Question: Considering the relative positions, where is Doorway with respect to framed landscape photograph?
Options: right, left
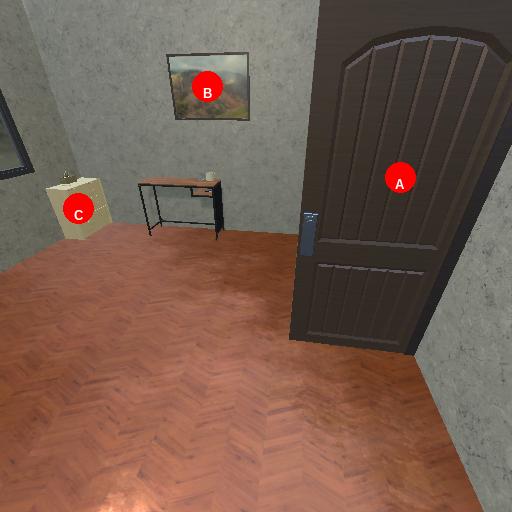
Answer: right